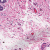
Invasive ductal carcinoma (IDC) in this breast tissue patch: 0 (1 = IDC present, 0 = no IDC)